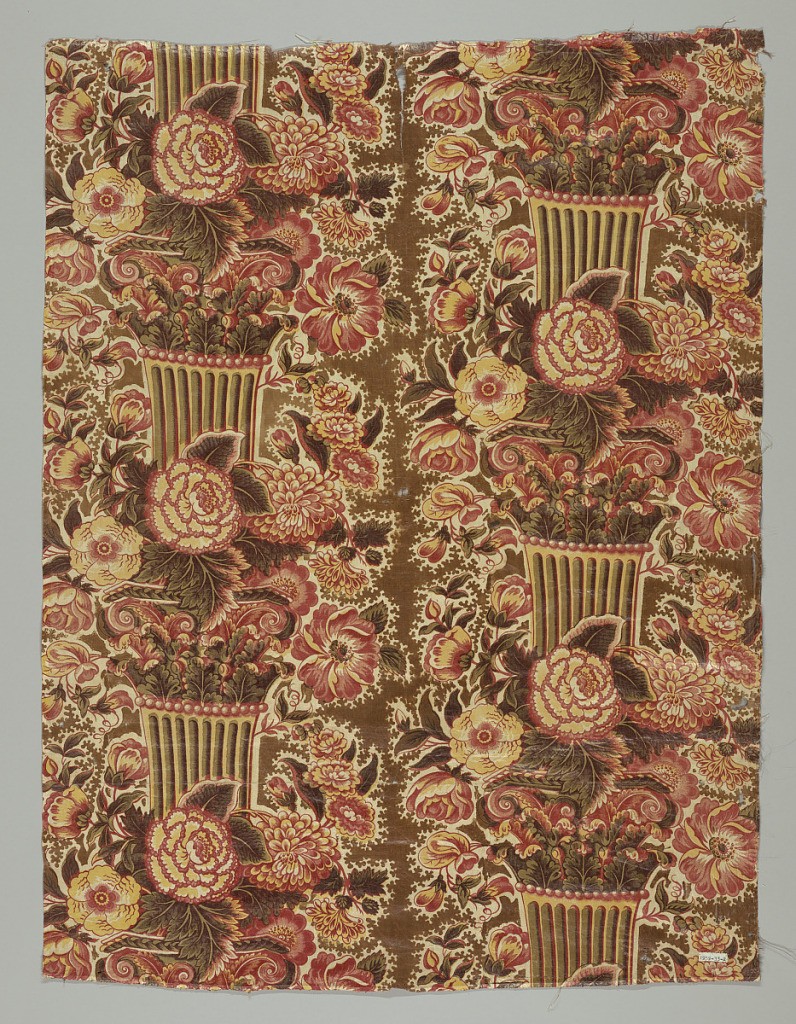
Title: Textile
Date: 1800–1850
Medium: cotton Technique: roller printed, glazed
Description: Short panel of a chintz pillar print in shades of brown, red and yellow. Short, fluted pillar with Corinthian capital appears at intervals in two vertical rows, surrounded by naturalistically rendered flowers and foliage.